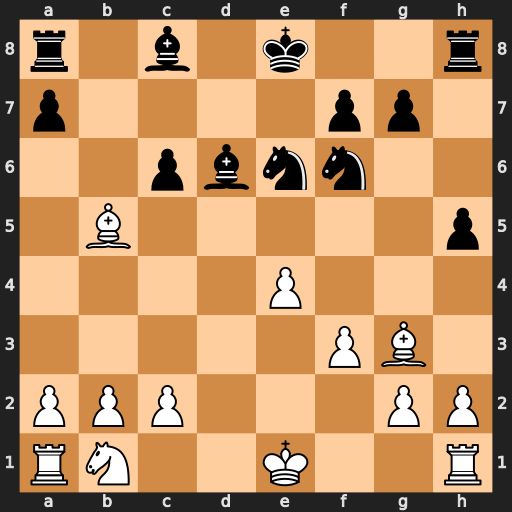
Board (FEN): r1b1k2r/p4pp1/2pbnn2/1B5p/4P3/5PB1/PPP3PP/RN2K2R
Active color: w
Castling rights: KQkq
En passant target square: -
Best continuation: Bxc6+ Bd7 Bxa8